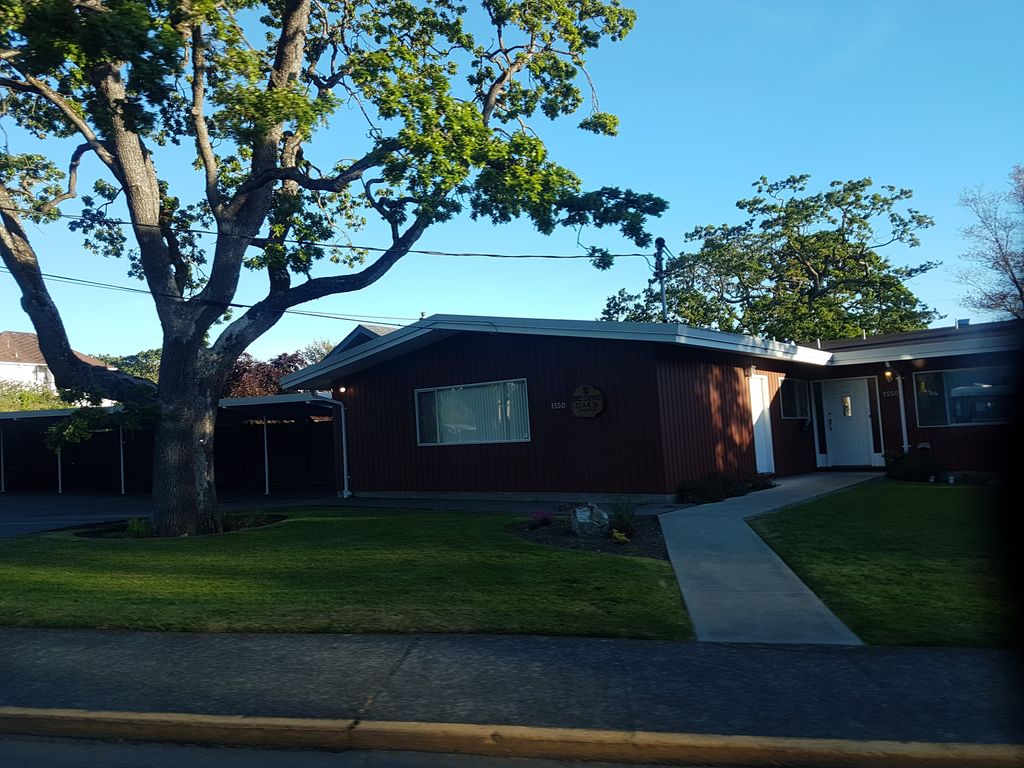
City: victoria